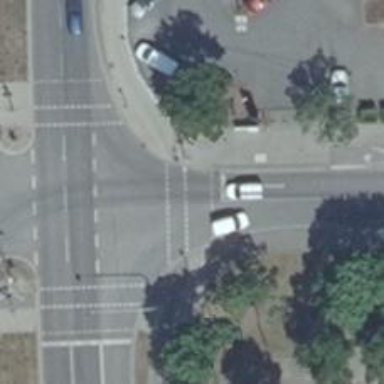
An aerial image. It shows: Road with traffic signals at crossing.